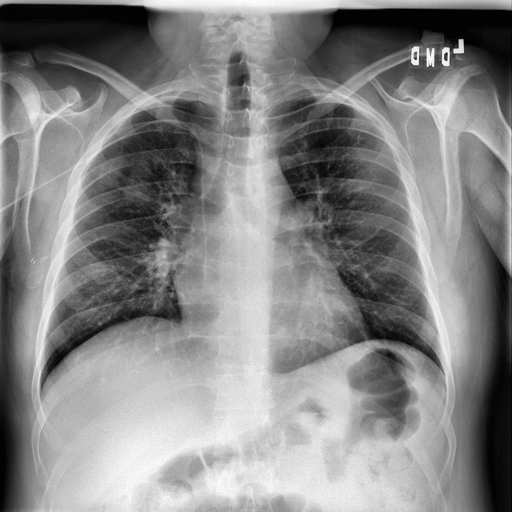
Finding: NORMAL